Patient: sex M, age 66
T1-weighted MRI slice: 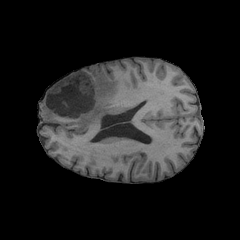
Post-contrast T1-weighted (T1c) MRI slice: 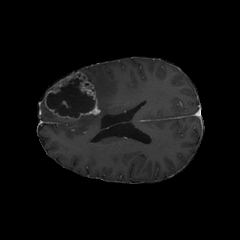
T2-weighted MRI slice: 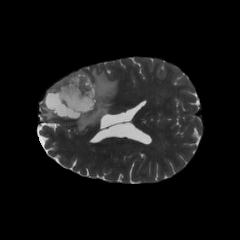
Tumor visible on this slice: yes
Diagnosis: Glioblastoma, IDH-wildtype
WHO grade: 4